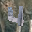
Label: 4